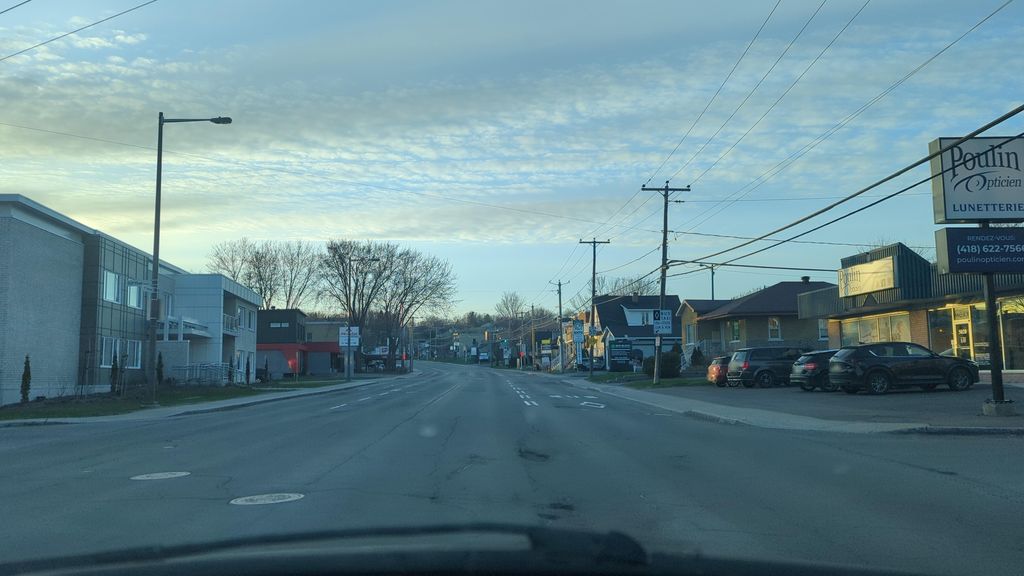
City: quebec_city